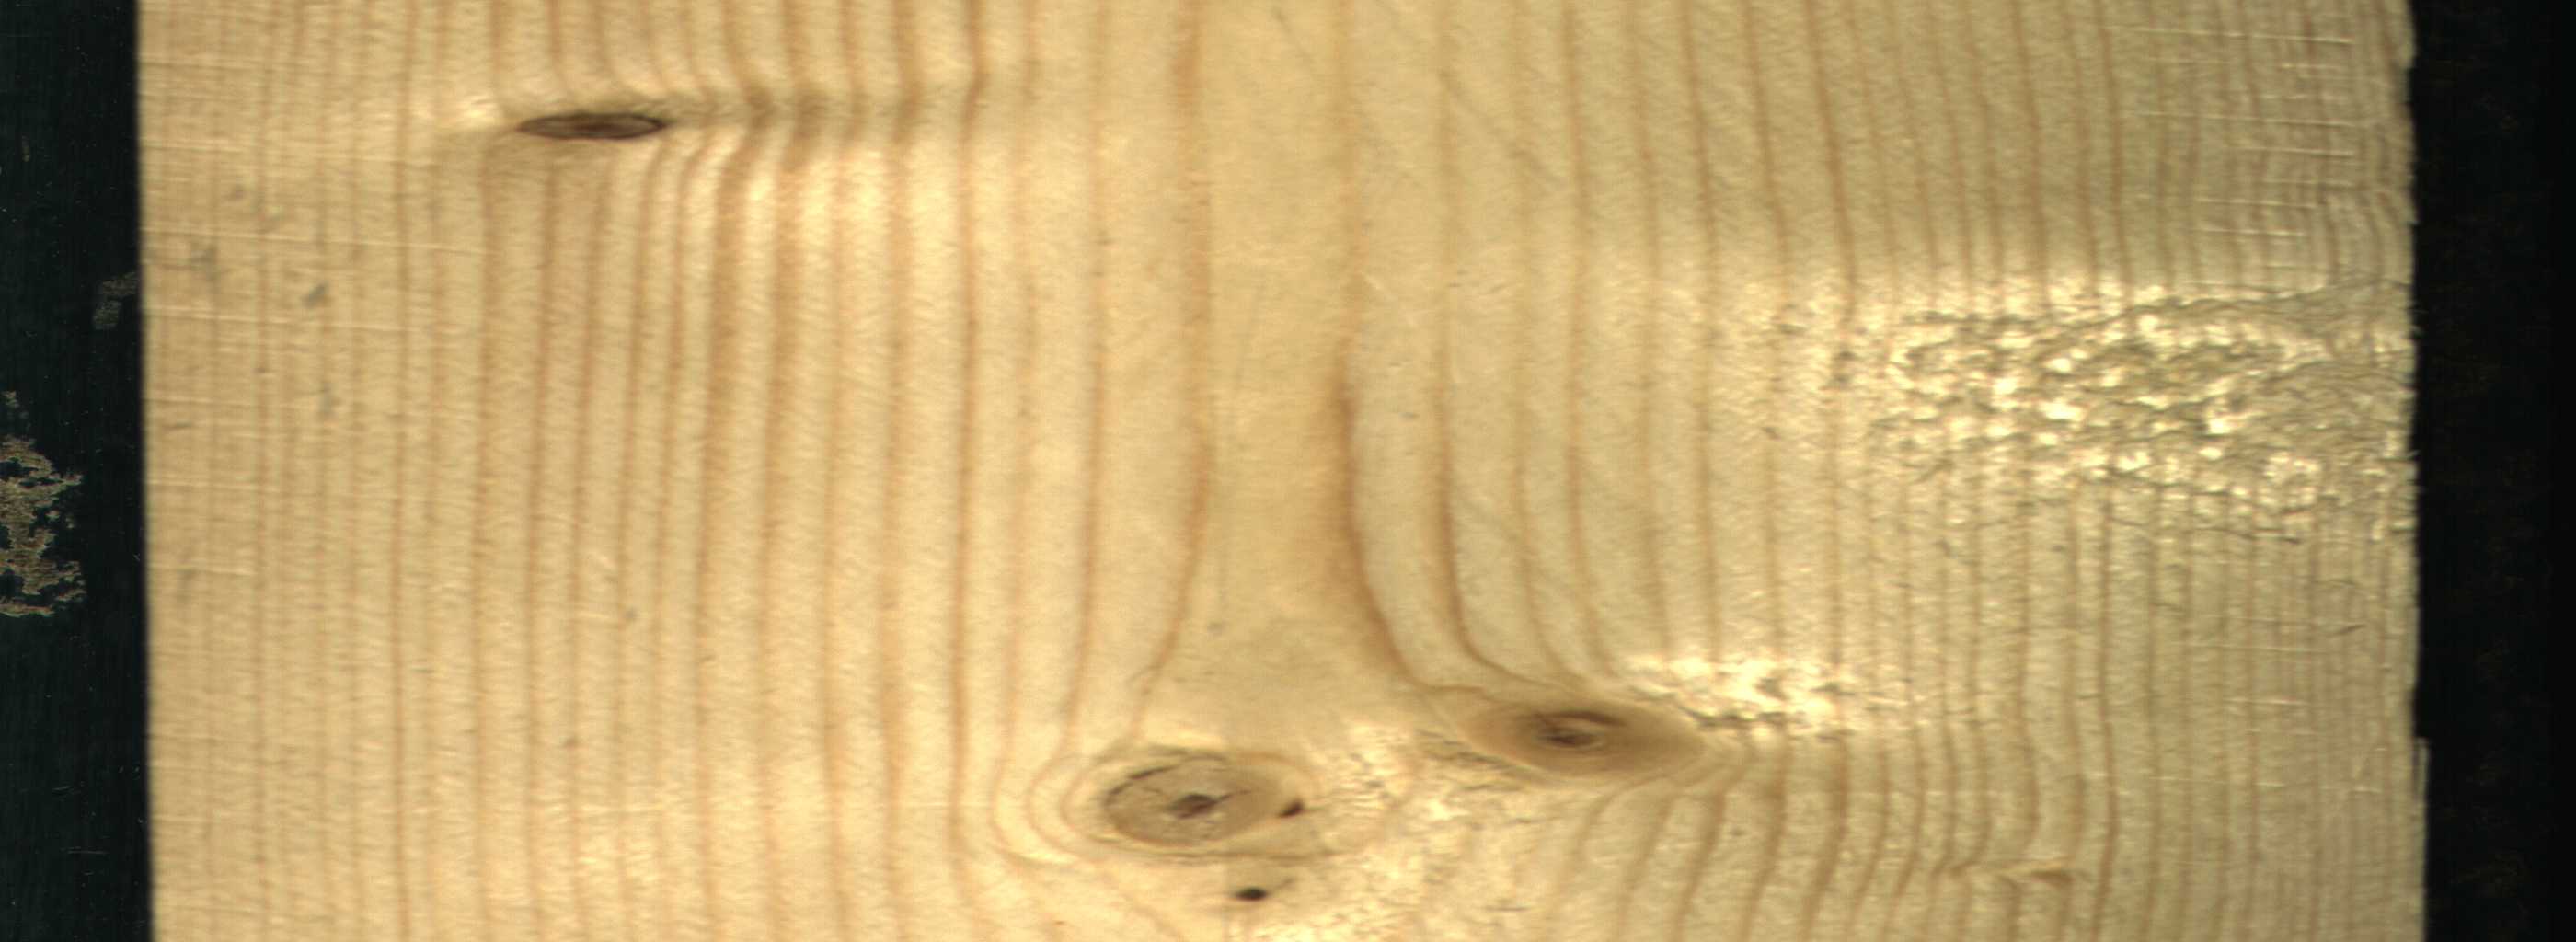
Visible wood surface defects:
resin
knot_with_crack
Dead_Knot
Dead_Knot
Live_Knot